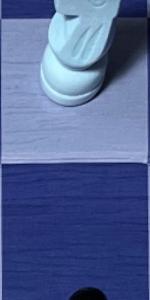
Label: Empty